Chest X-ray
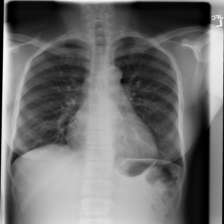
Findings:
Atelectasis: negative
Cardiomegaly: negative
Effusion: negative
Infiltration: positive
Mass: negative
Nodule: negative
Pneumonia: negative
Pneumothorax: negative
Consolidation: negative
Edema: negative
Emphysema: negative
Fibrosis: negative
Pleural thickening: negative
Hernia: negative